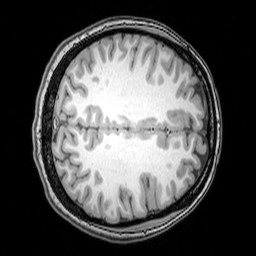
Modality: T1w
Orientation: axial
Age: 23
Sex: female
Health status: healthy
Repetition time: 0.081 s
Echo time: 0.037 s